Question: Referencing this <URL>, what might be the difference between running this on Windows 7 Professional and Server 2008 R2?
Server 2008 R2 IS running PS version 2.0 whereas my Windows 7 machine is running 1.0.
Would this be enough to cause the following issue (this works correctly until the final trip through the directory, which then throws the error shown below - over and over and over again):

'''
$dir_files = "C:\path o\my
iles"
$new = "newFile.xml"
$chkFile = "C:\path o\my
iles
ewFile.xml"
$fileExists = Test-Path $chkFile
while($true) {
$xmlFiles = gci $dir_files -include pre_name_*.xml -recurse
if ($xmlFiles.Length -eq 0) {
Write-Host "No files in "$dir_Files". Shutting down."
break
}
foreach ($file in $xmlFiles) {
[string]$strfile = $file
if (Test-Path $chkFile) {
Write-Host $chkFile + " file exists! Sleeping 20 seconds ..."
Start-Sleep -s 20
} else {
if (Test-Path $strfile){
Write-Host $chkFile " doesn't exist, renaming next file in array..."
rename-item -path $file -newname ("$new")
Start-Sleep -s 10
} else{
Write-Host $file " does not exist. Last file processed. Exiting..."
break
}
}
}
}
'''
The gist of this is to run through a list of files in a directory and, once a specific type is found, rename it. That renamed file gets processed and deleted and then the next one needs to be renamed until none are left. Then, it will quit/break.
The script works fine on the Windows 7 machine. Not so much on the Server 2008 R2 machine. Both are 64bit.
Per request, fleshing request out more fully. Taken from original posting:
The original intention was more fully fleshed out in the original posting. Sorry, I tried to keep the original request short but caused more confusion:
Directory that will have various .csv files dumped into it. These could be like file1.csv, file2.csv, etc.
Iterate through the files and rename one to a standardized 'newfilename.csv'. This file will then be processed by an external program and get renamed and moved out of the directory.
This does not run 24/7. It will be a scheduled task and run until there are no more files in the directory. No sub directories.
'''
$dir_files = "C:\path o\my
iles"
$new = "newFile.xml"
$chkFile = "C:\path o\my
iles
ewFile.xml"
#https://stackoverflow.com/questions/20922997/powershell-in-windows-7-versus-server-2008-differences
#changed Include to Filter to improve performance
$xmlFiles = gci $dir_files -include pre_name*.xml -recurse
if (@($xmlFiles).Count -eq 0) {
Write-Host "No files in '$dir_Files'. Shutting down."
break
}
foreach ($file in $xmlFiles) {
#wait until last file is removed (processed by external app)
while (Test-Path $chkFile){
Write-Host "$chkFile file exists! Sleeping 20 seconds ..."
Start-Sleep -s 20
}
#continue with the next file
[string]$strfile = $file
if (($strFile) -and (Test-Path $strFile)){
Write-Host "$chkFile doesn't exist, renaming next file in array, sleeping 10 seconds ..."
Rename-Item -Path $file -newname ("$new")
Start-Sleep -s 10
}
}
'''
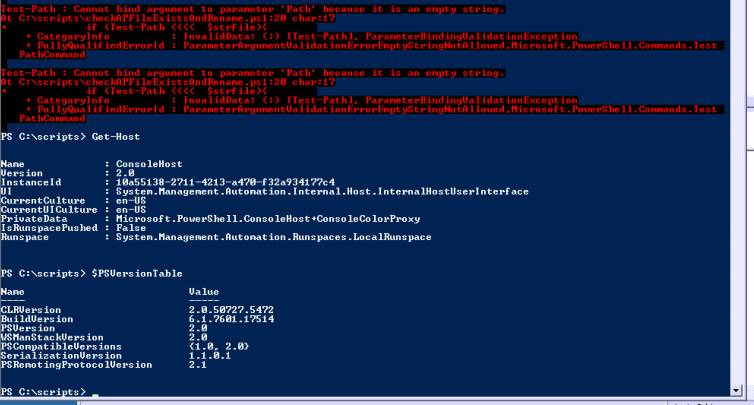
Answer: Is this what you were after? I've cleaned up/rewritten the code(untested), but as I don't completely understand what you're trying to do it may be wrong.
'''
$dir_files = "C:\path o\my
iles"
$new = "newFile.xml"
$chkFile = "C:\path o\my
iles
ewFile.xml"
$fileExists = Test-Path $chkFile
#Changed Include to Filter to improve performance.
$xmlFiles = Get-ChildItem -Path $dir_files -Filter pre_name_*.xml
if (@($xmlFiles).Count -eq 0) {
Write-Host "No files in '$dir_files'. Shutting down."
break
}
foreach ($file in $xmlFiles) {
#Wait until last file is removed(processed by external app)
while (Test-Path $chkFile) {
Write-Host "$chkFile file exists! Sleeping 20 seconds ..."
Start-Sleep -s 20
}
#Continue with next file
Rename-Item -Path $file -NewName $new
Start-Sleep -s 10
}
'''
To find out what caused the error in your original script, you should run the script using PowerShell ISE and set a breakpoint at 'if (Test-Path $strfile){' so you can see the value of '$strfile' each time and detect what happends to it, because as the error says, '$strfile' suddenly becomes blank (Path property is empty).